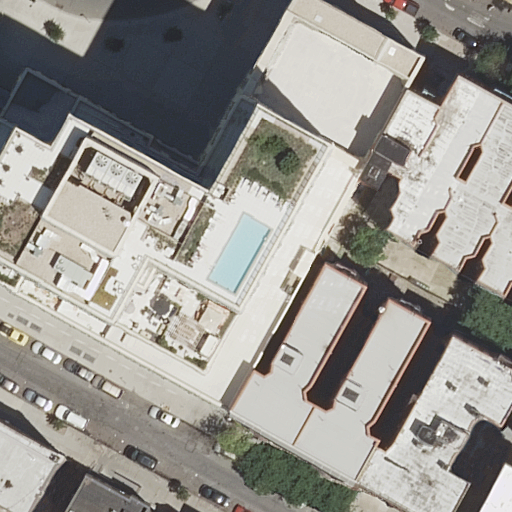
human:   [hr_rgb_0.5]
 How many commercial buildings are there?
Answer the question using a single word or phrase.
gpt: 0

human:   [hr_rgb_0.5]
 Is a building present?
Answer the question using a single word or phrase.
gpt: yes

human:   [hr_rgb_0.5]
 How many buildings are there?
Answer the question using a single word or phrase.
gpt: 8

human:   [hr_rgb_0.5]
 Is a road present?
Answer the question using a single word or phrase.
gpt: yes

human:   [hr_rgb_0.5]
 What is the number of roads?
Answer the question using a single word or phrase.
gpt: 2

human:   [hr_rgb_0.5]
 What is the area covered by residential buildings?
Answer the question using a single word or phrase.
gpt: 6371m2

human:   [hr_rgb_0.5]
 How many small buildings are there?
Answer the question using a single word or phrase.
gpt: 2

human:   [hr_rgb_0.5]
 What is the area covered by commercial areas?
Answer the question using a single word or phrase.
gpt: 0m2

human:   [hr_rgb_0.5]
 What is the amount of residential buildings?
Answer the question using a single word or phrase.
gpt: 8

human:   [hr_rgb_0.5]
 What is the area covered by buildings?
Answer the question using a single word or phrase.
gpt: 6371m2

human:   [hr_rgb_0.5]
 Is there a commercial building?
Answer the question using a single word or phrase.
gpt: no

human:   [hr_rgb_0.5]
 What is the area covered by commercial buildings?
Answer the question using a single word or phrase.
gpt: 0m2

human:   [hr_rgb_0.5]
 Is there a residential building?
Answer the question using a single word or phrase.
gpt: yes

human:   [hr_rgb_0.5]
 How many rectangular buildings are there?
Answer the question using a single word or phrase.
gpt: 2

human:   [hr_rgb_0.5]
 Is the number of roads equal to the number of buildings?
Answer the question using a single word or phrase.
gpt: no

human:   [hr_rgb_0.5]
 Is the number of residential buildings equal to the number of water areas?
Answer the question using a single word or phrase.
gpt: no

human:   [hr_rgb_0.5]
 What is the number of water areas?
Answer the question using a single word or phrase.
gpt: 0

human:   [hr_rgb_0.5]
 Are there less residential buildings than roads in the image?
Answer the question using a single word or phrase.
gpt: no

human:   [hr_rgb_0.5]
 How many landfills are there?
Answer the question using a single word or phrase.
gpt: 0

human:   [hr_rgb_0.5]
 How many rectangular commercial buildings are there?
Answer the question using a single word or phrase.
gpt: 0

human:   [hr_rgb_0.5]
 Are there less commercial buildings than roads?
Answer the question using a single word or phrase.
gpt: yes

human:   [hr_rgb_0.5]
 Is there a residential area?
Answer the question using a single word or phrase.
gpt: no

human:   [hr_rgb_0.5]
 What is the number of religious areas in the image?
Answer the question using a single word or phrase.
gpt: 0

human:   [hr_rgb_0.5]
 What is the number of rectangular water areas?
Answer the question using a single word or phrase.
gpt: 0

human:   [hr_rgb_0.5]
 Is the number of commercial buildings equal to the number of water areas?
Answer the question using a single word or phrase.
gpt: yes

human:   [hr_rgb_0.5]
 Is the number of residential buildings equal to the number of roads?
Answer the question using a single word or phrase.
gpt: no

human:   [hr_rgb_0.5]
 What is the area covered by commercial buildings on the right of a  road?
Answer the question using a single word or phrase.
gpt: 0m2

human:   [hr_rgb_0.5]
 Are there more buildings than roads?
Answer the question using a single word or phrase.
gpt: yes

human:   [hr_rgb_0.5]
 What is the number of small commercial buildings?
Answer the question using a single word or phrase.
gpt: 0

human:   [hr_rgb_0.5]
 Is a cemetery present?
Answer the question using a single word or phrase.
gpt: no

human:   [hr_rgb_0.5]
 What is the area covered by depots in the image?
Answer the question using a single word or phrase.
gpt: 0m2

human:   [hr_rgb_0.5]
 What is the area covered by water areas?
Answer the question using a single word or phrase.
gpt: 0m2

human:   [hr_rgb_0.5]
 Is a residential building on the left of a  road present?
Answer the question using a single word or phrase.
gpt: yes

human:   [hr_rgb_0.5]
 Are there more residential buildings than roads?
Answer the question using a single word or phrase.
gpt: yes

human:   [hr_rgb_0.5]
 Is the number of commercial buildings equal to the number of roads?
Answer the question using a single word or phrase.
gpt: no

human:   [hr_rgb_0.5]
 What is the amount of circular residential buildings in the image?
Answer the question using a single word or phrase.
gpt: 0

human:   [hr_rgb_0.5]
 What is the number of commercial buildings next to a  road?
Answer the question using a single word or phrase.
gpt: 0

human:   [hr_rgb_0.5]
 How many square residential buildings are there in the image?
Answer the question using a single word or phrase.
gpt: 0

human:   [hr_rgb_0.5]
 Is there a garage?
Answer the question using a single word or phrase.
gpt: no

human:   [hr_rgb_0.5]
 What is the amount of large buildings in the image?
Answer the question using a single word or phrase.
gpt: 4

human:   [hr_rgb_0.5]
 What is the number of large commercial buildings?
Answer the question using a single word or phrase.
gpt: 0

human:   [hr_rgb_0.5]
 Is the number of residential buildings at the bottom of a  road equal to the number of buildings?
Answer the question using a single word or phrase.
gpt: no

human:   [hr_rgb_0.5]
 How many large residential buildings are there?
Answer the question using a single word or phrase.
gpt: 4

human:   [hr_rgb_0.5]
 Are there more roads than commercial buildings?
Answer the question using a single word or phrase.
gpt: yes

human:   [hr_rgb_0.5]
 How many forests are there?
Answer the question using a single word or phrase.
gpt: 0

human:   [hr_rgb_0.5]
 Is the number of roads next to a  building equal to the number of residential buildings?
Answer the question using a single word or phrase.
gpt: no

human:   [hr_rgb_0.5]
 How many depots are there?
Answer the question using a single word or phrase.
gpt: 0

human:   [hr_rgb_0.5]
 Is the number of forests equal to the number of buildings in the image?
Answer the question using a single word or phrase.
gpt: no

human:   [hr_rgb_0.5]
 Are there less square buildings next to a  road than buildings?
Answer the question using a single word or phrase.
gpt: yes

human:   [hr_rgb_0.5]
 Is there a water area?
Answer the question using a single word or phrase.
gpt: no

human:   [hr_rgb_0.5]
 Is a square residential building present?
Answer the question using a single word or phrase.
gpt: no

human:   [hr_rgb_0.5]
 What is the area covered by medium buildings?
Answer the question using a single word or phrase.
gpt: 738m2

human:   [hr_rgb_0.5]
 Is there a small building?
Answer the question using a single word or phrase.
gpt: yes

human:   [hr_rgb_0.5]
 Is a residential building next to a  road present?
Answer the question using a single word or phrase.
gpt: yes

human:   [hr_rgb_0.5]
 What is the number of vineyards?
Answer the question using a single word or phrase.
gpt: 0

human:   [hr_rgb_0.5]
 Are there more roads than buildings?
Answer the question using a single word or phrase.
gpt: no

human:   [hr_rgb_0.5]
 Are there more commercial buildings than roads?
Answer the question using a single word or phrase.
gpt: no

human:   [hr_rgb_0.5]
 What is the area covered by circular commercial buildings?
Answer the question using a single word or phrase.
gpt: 0m2

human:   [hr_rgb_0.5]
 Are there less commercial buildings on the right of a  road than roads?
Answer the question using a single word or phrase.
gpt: yes

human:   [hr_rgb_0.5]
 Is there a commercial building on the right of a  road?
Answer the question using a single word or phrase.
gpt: no

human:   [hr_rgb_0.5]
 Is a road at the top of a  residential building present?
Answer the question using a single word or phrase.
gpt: yes

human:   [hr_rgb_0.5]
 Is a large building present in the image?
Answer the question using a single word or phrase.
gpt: yes

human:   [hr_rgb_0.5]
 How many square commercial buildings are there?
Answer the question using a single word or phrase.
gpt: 0

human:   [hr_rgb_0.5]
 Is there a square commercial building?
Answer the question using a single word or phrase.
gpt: no